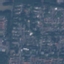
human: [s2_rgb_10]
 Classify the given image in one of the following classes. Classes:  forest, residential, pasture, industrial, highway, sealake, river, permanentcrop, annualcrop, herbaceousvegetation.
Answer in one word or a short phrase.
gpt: Residential